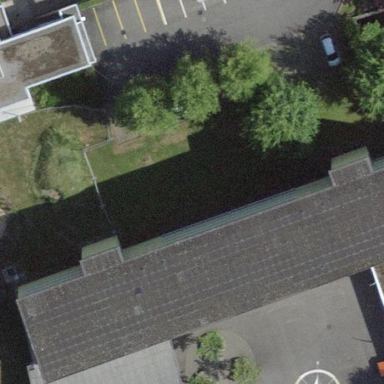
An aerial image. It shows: School building.